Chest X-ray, PA view. Patient: 57 years old, sex M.
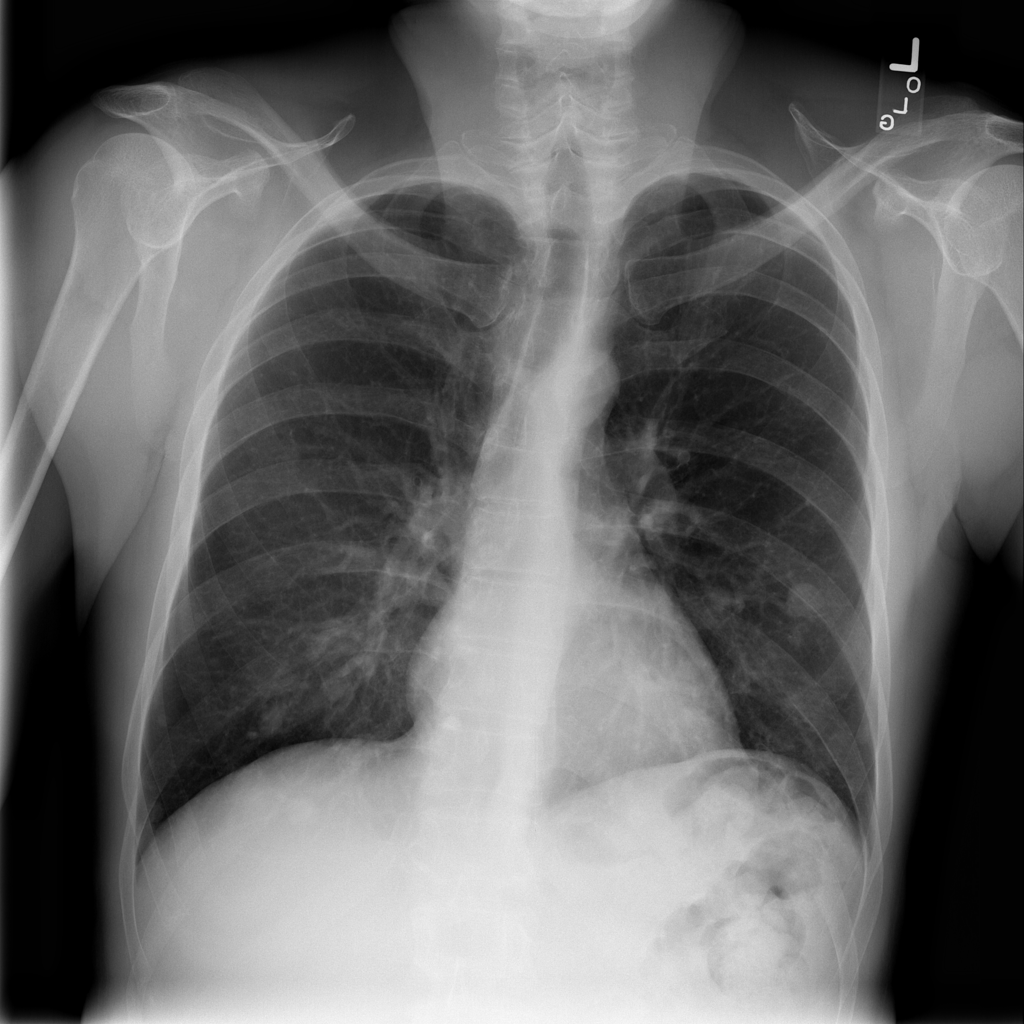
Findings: Consolidation, Nodule